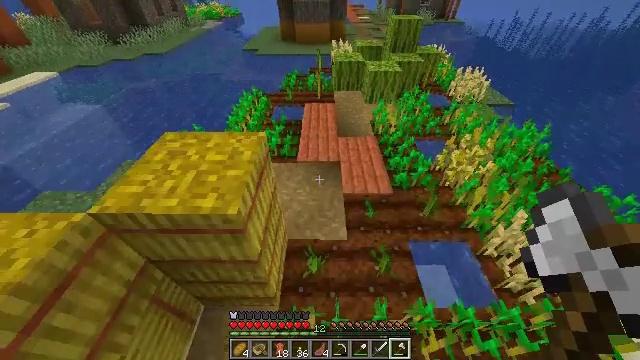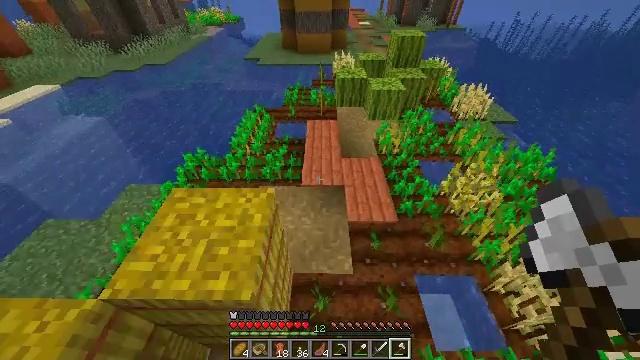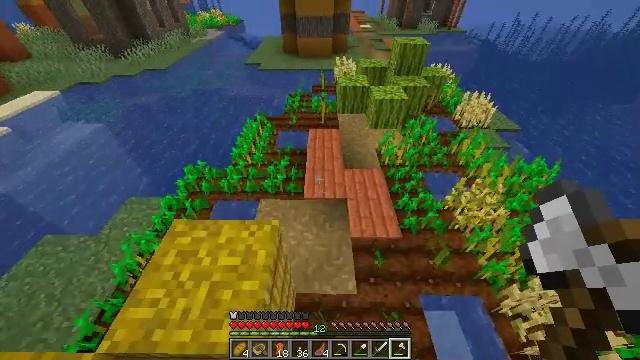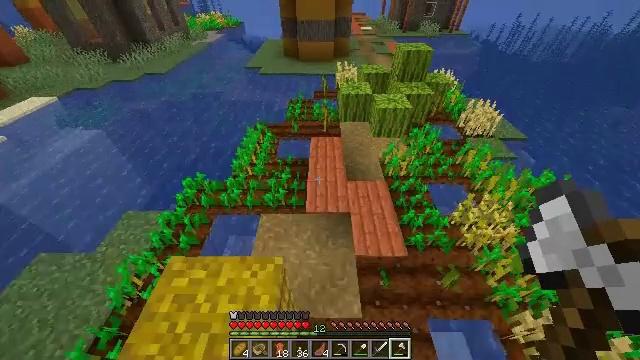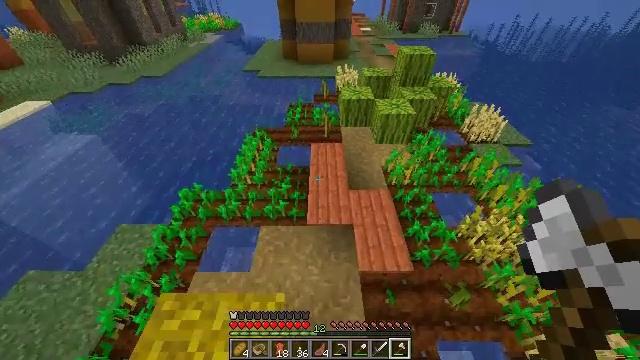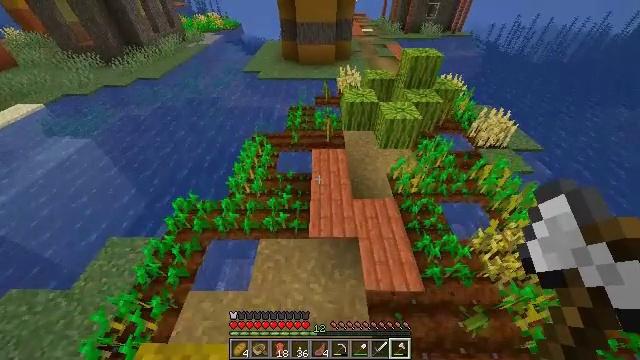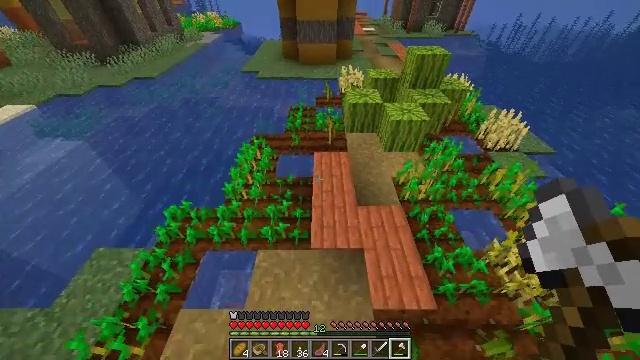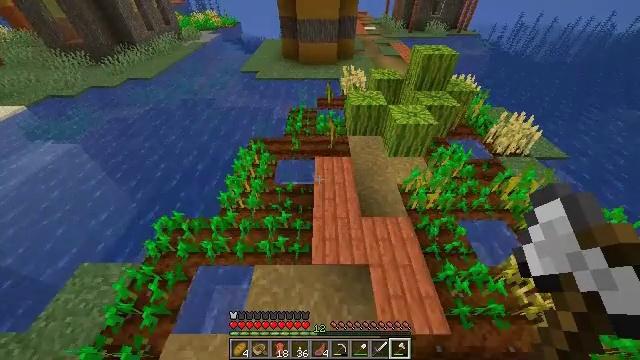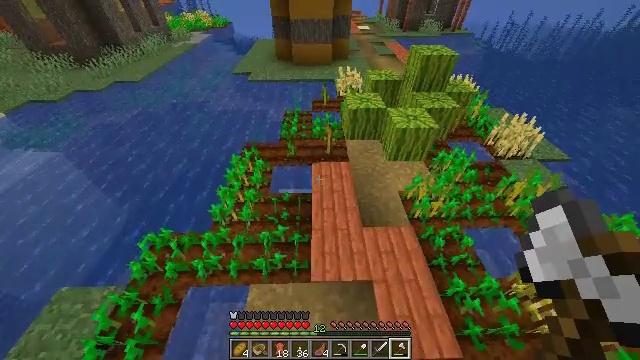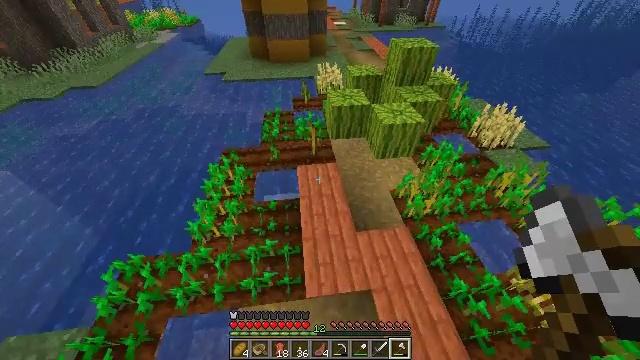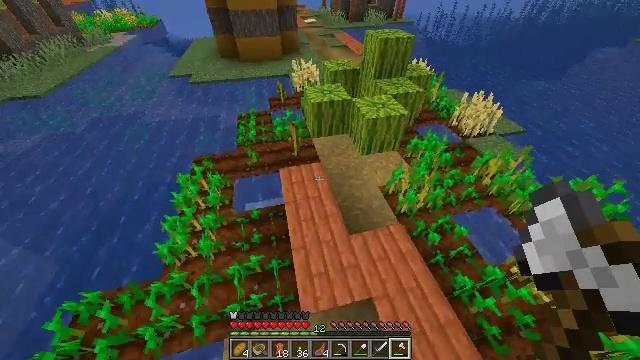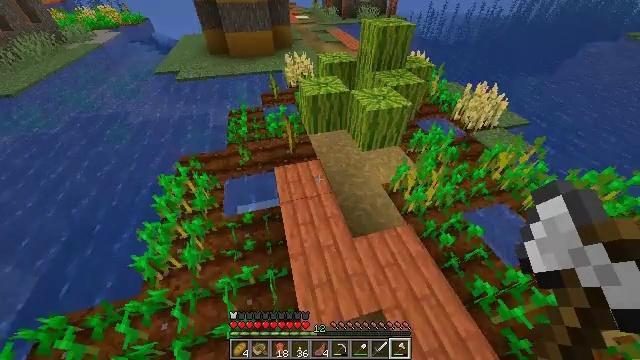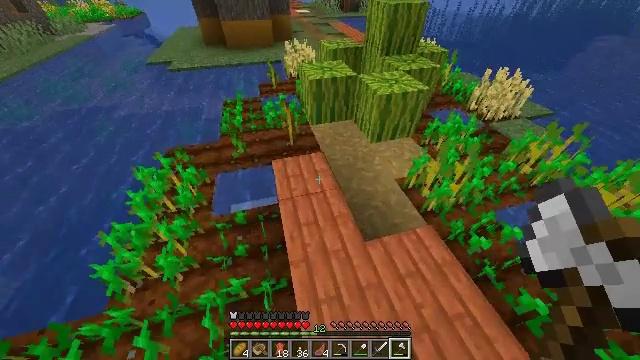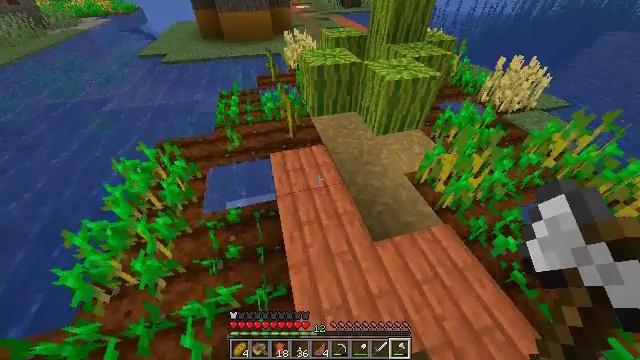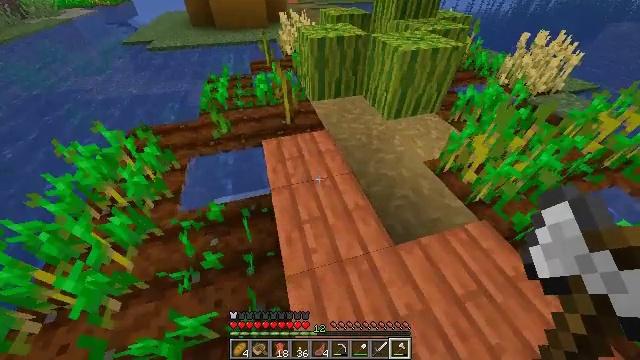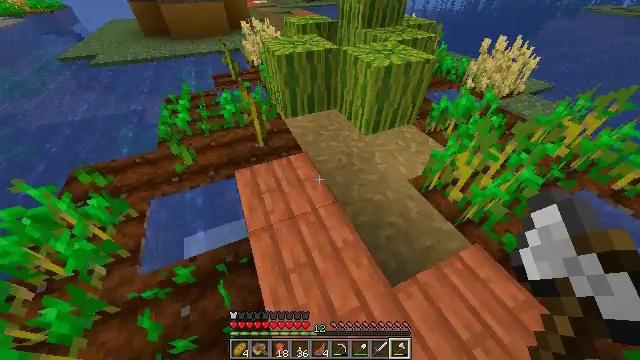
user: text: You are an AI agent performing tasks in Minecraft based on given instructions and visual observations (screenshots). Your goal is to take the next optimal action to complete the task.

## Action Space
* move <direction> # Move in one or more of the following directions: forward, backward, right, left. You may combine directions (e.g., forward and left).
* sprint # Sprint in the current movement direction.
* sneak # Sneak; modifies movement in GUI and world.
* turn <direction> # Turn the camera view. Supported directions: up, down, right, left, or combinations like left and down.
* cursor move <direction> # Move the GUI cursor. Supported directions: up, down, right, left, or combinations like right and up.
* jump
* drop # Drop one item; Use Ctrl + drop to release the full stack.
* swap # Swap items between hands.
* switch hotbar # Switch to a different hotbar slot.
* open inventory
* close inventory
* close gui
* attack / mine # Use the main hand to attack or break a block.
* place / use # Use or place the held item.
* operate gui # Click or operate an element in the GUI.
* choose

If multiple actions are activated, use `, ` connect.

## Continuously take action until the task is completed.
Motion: motion action
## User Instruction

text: Left click to break the red bed.
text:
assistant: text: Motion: move forward, sprint, jump
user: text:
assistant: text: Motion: move forward, jump
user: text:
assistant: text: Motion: move forward, jump
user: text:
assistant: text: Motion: move forward, jump
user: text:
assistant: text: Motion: move forward, jump
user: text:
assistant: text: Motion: move forward, jump
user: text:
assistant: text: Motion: move forward, jump
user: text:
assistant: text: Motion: move forward, turn right, jump
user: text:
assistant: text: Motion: move forward, turn right, jump
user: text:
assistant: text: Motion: move forward, sprint, turn right, jump
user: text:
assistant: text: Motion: move forward, sprint, turn right, jump
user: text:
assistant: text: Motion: move forward, sprint, jump
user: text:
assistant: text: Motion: move forward, sprint, jump
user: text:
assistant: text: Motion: move forward, jump
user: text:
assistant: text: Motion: move forward, turn right, jump
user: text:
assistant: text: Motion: move forward, turn right, jump
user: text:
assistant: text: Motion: move forward, turn right and up, jump
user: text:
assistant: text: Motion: move forward, turn right and up, jump
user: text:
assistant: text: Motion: move forward, turn right and up, jump
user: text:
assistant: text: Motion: move forward, turn up, jump
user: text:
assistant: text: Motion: move forward, sprint, turn up, jump
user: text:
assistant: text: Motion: move forward, sprint, jump
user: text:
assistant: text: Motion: move forward, sprint, jump
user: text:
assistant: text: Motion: move forward, sprint, turn left, jump
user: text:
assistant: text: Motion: move forward, turn left and down, jump
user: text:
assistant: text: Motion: move forward, turn left and down, jump
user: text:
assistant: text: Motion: move forward, turn left and down, jump
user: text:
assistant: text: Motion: move forward, turn left and down, jump
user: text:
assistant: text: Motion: move forward, sprint, turn left and down, jump
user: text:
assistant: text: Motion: move forward, sprint, turn left, jump